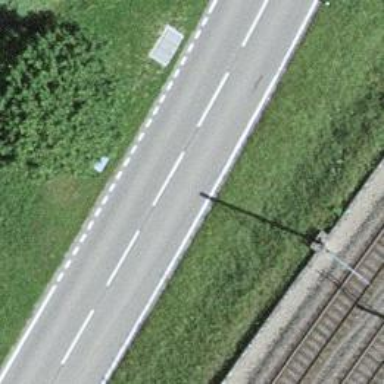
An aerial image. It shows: Secondary road with asphalt surface and dedicated cycle lane.